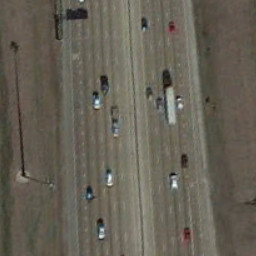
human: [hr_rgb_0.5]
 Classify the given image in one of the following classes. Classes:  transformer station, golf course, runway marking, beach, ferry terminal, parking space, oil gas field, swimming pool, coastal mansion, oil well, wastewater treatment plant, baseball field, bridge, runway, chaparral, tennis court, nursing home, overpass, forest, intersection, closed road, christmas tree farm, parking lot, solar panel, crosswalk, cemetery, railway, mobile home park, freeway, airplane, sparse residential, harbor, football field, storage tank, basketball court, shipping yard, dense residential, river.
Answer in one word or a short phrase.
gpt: freeway